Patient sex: M
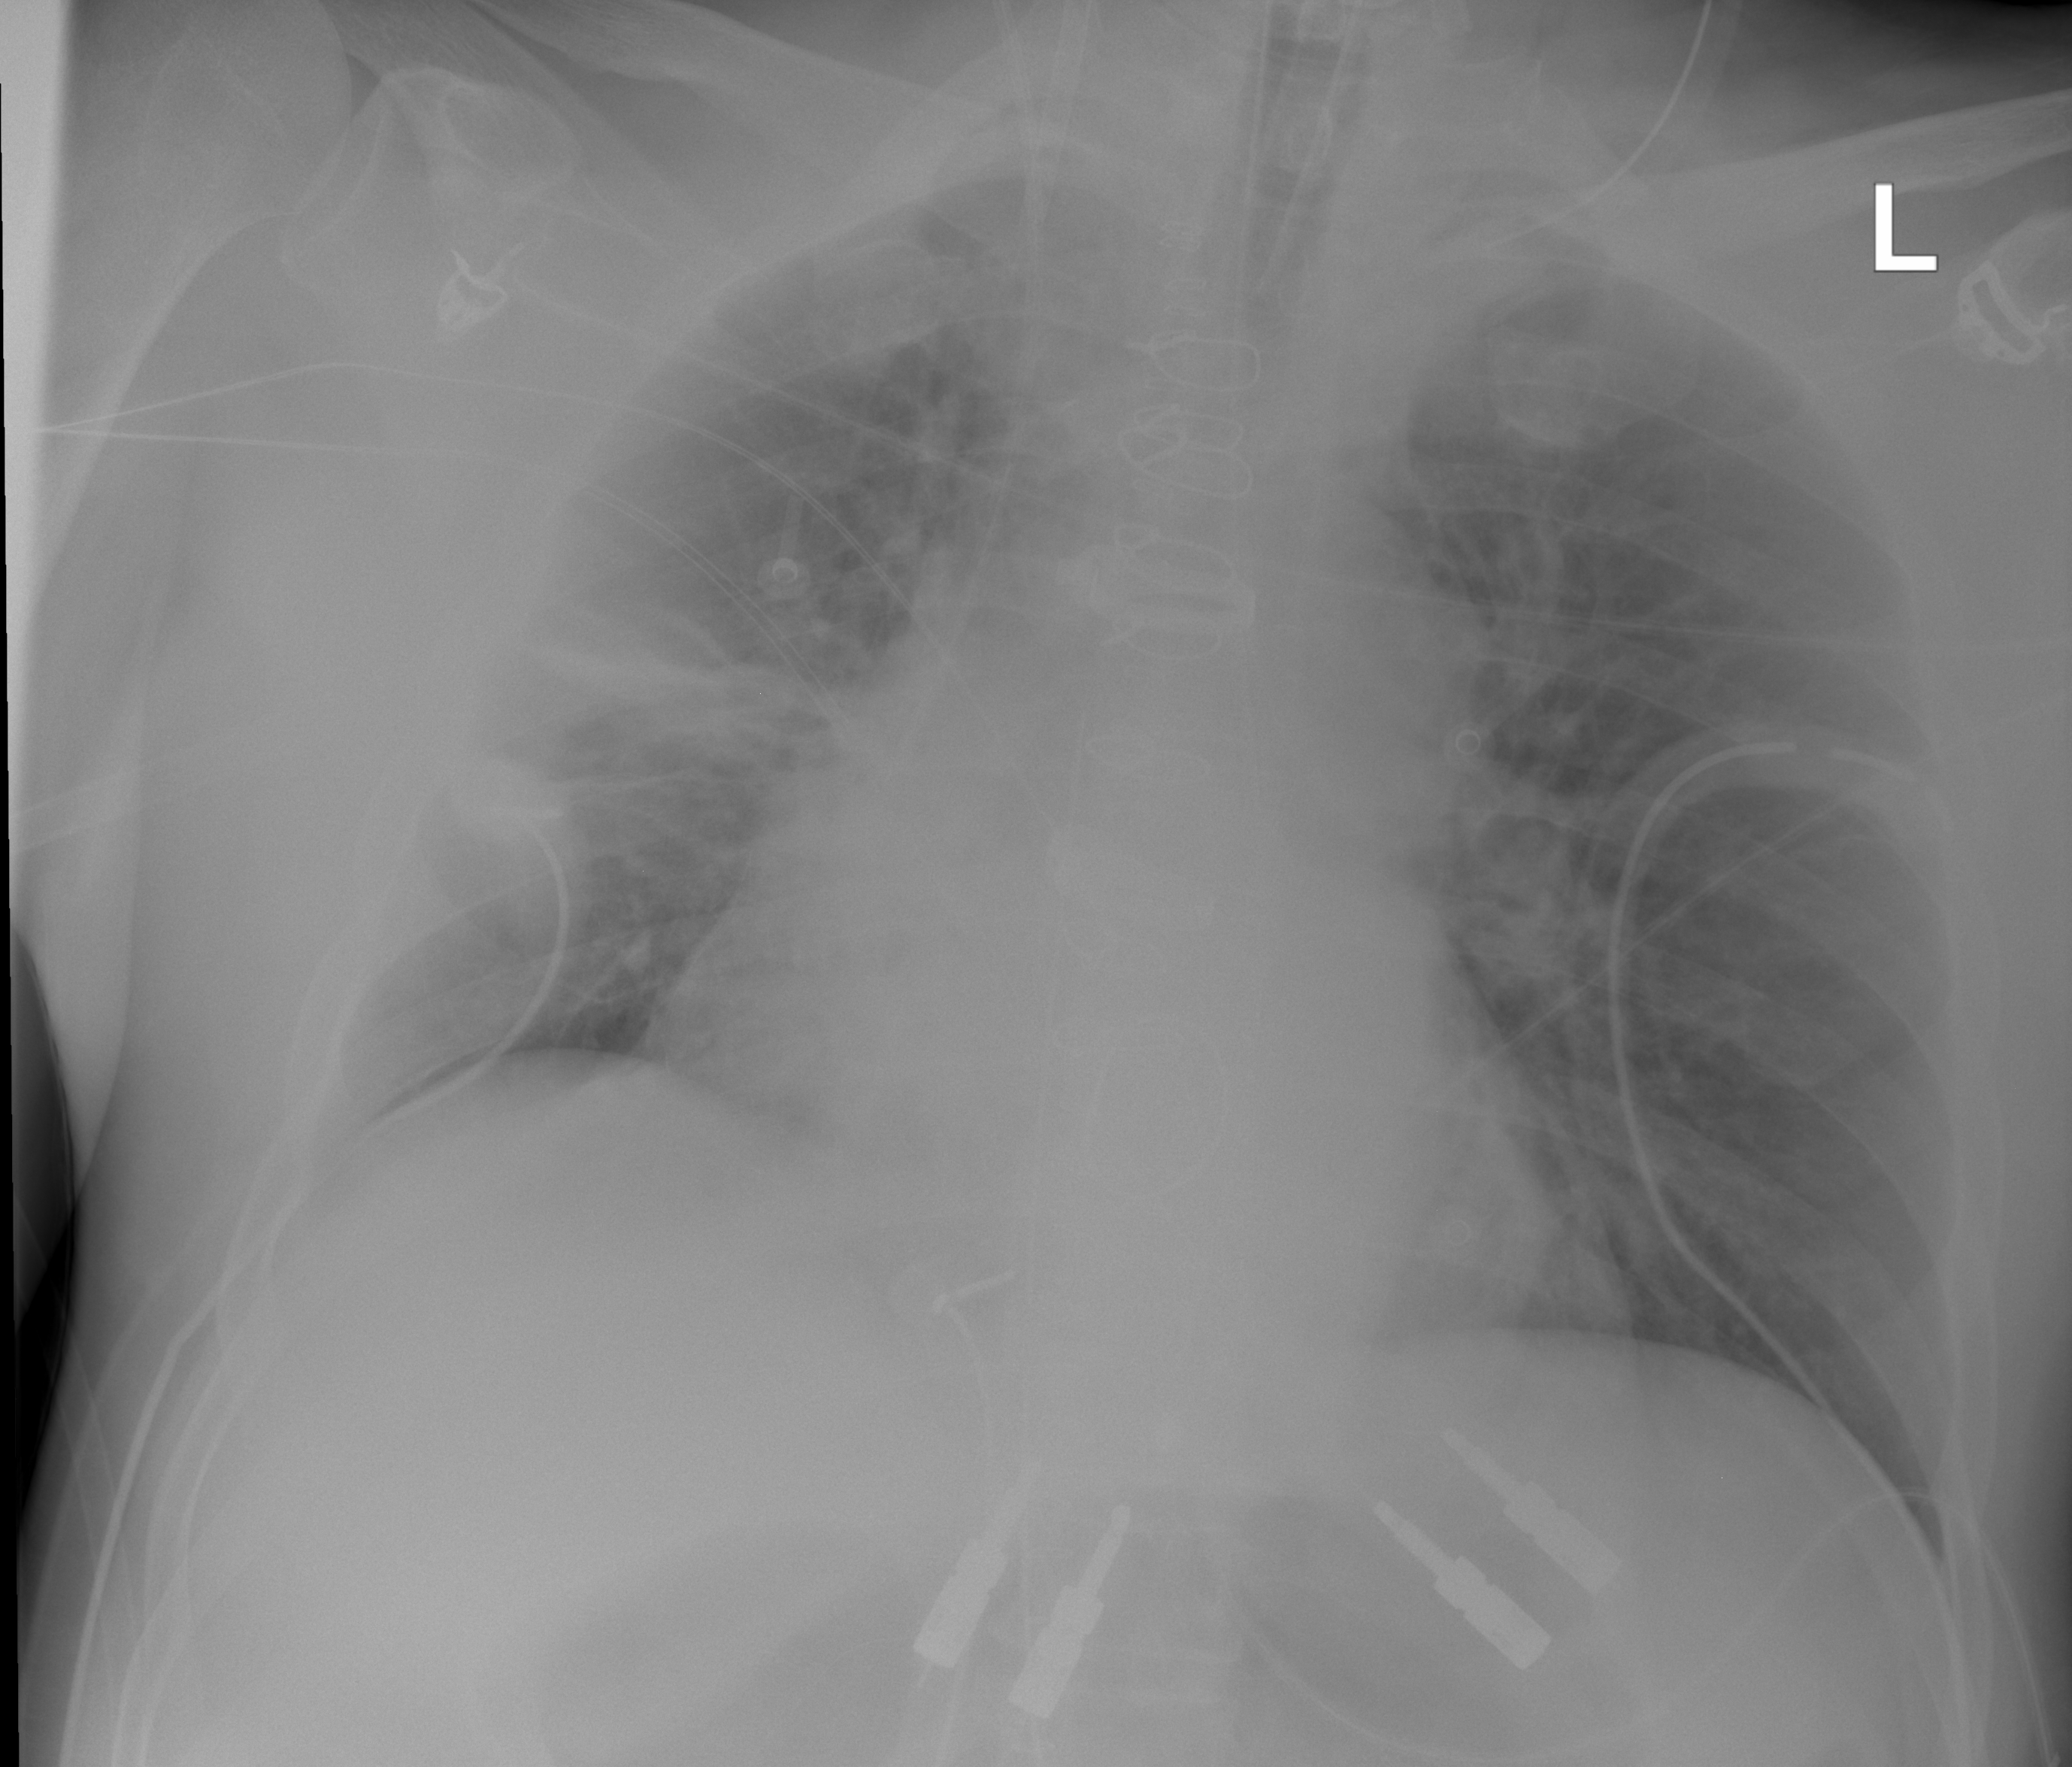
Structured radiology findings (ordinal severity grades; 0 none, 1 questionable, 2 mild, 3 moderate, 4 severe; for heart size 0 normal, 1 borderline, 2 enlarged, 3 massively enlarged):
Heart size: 2
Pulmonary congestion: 2
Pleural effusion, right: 0
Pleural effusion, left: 0
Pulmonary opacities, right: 0
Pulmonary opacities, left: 0
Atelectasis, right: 3
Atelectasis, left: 1